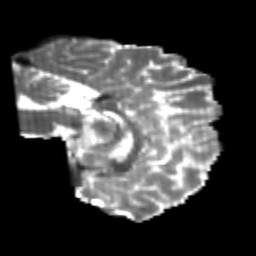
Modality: T2w
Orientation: sagittal
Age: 21
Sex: male
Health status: healthy
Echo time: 0.074 s